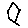
Label: hexagon